Question: I wrote this method in My DataBaseHelper class:
'''
public Cursor fetchData(String tableName) {
return myDataBase.rawQuery("SELECT rowid as _id, title FROM "+tableName, null);
}
'''
And wrote this code inside one of my activities:
'''
try {
Cursor cursor = myDbHelper.fetchData("tableName");
String[] columns = {cursor.getColumnName(0), cursor.getColumnName(1)};
int[] columnsLayouts = {R.id.layout1, R.id.layout2};
SimpleCursorAdapter ca = new SimpleCursorAdapter
(this.getBaseContext(),
android.R.id.list, cursor,columns , columnsLayouts);
lv.setAdapter(ca); //lv is my ListView with id="@android:id/list"
txt.setText("Done ! : "); //Process is Ok
} catch (Exception e){
txt.setText("Error"); //Error happens
}
'''
The code is compiling ok. However, it closed forcefully when reaching this line 'lv.setAdapter(ca);'.
-
UPDATE:
this is the logCat errors (After I filter them by: 'android.view')

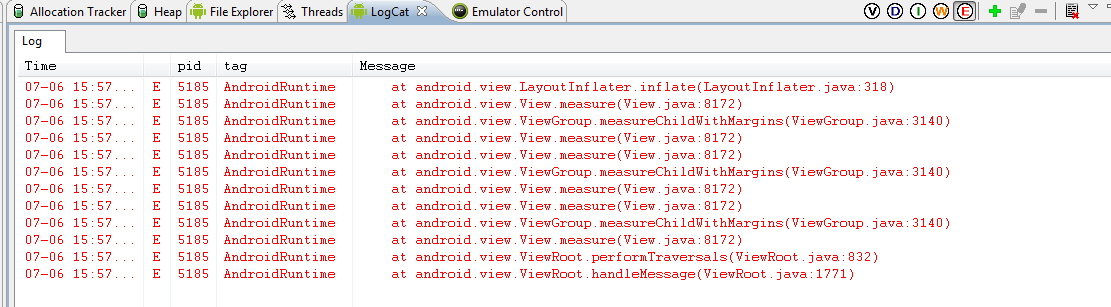
Answer: Android crashes when trying to inflate the items in your list view. The second parameter of the <URL> is layout -
> layout - resource identifier of a layout file that defines the views for this list item. The layout file should include at least those named views defined in "to"
You are passing android.R.id.list which sounds to me like you are passing the list id instead of item's id.